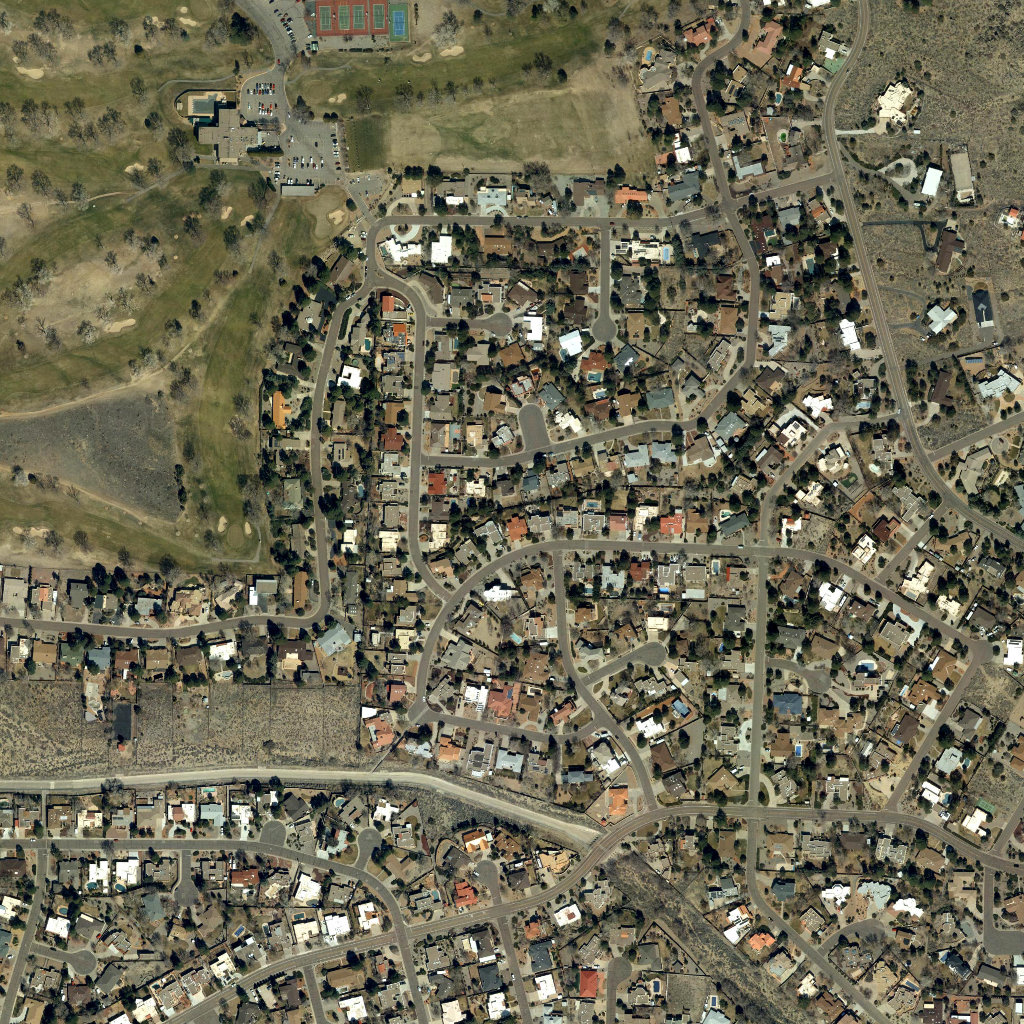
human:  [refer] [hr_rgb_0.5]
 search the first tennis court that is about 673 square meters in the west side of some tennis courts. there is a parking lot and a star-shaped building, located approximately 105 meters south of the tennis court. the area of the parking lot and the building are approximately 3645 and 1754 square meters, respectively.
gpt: <box>[[30, 0, 32, 3, 0]]</box>